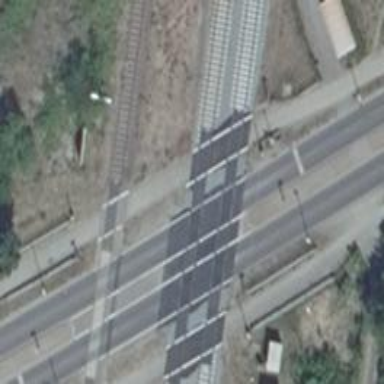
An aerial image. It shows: Level crossing with full barriers and lights.